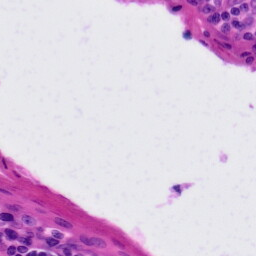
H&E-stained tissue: Tonsil